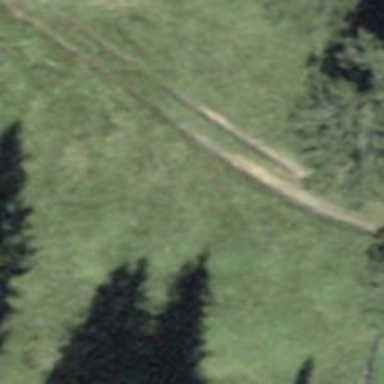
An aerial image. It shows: Track with very rough surface.